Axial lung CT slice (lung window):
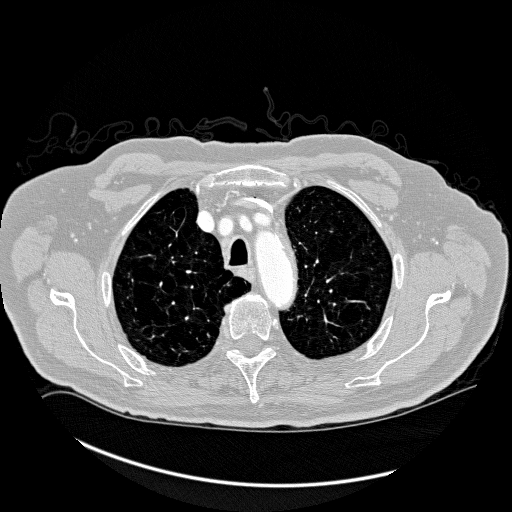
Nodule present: no